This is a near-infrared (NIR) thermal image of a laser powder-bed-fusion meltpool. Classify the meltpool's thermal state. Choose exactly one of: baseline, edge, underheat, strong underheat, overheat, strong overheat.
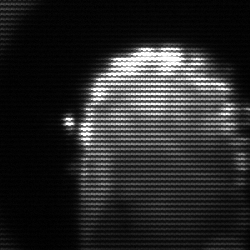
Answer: baseline